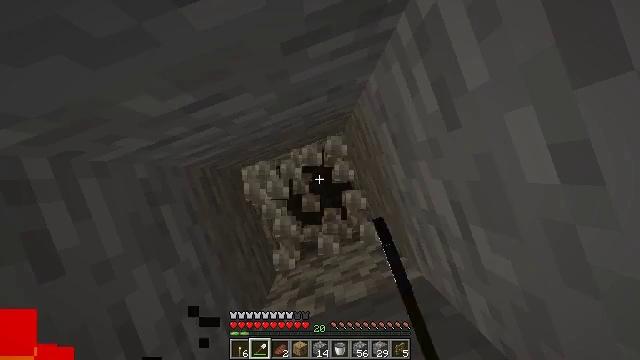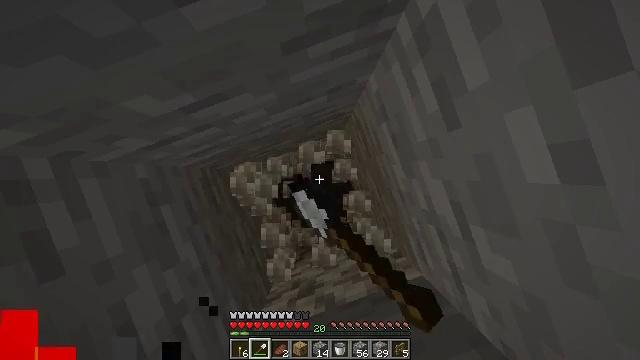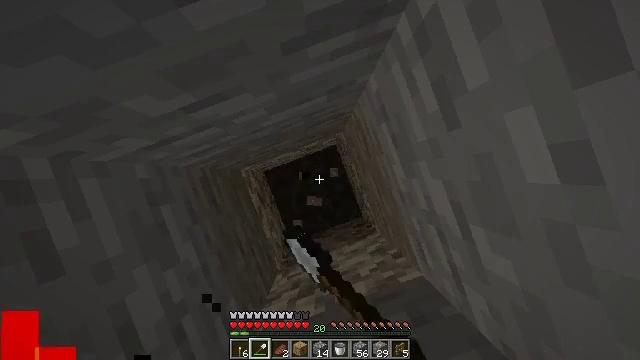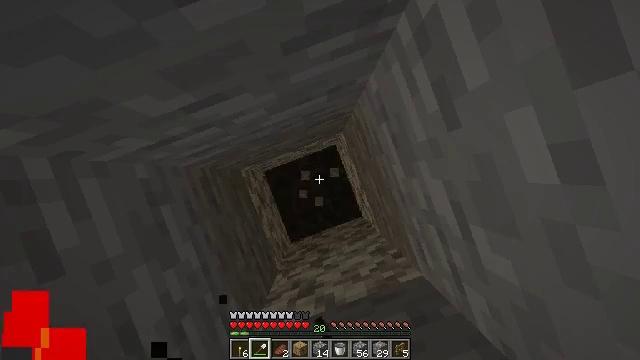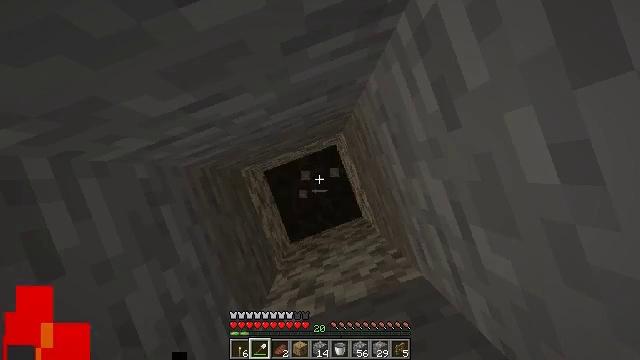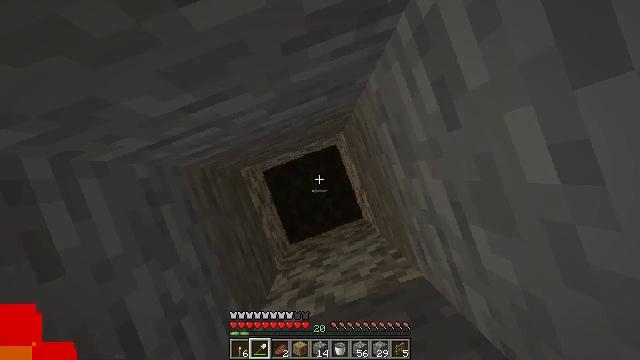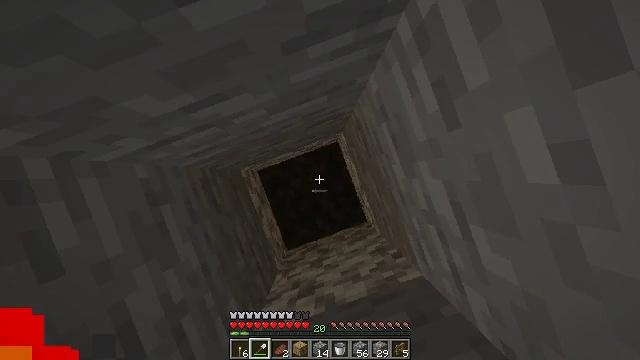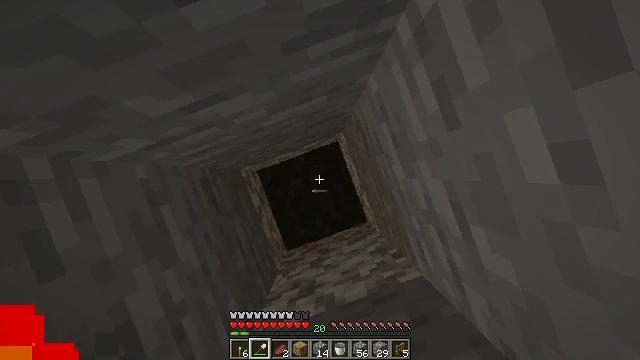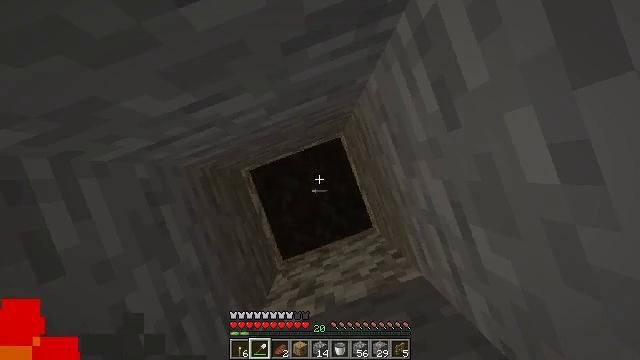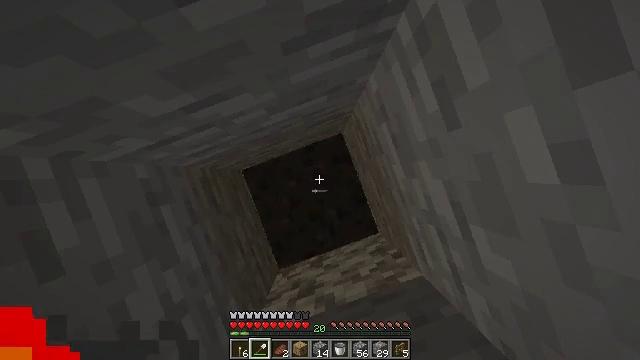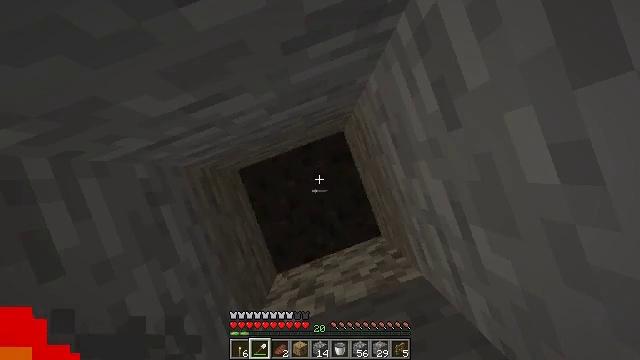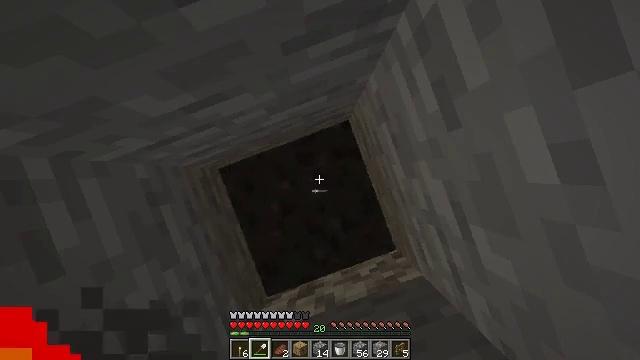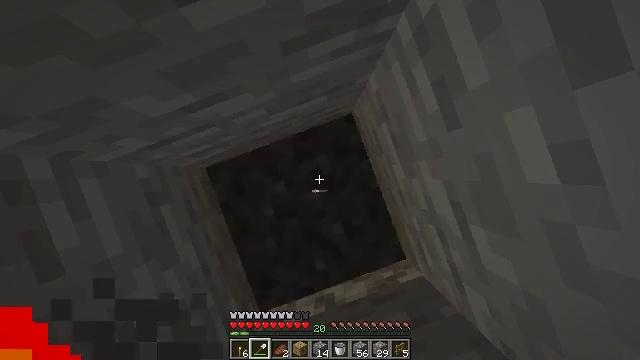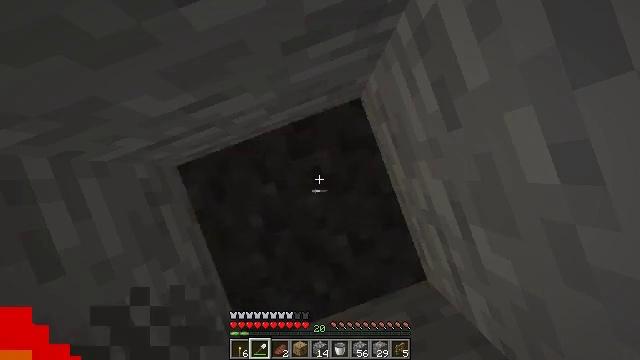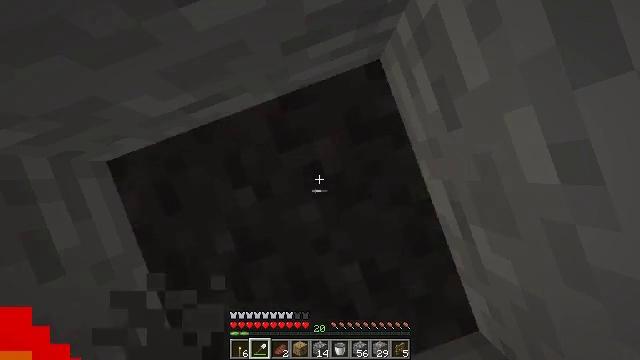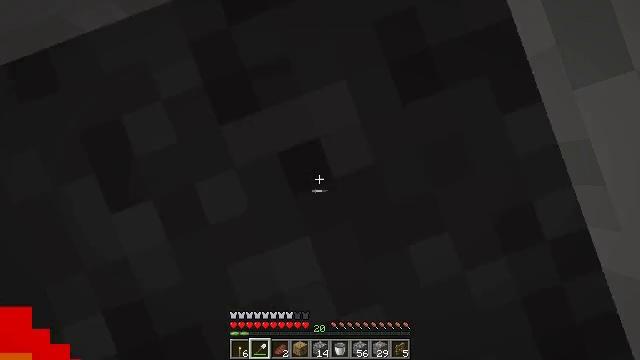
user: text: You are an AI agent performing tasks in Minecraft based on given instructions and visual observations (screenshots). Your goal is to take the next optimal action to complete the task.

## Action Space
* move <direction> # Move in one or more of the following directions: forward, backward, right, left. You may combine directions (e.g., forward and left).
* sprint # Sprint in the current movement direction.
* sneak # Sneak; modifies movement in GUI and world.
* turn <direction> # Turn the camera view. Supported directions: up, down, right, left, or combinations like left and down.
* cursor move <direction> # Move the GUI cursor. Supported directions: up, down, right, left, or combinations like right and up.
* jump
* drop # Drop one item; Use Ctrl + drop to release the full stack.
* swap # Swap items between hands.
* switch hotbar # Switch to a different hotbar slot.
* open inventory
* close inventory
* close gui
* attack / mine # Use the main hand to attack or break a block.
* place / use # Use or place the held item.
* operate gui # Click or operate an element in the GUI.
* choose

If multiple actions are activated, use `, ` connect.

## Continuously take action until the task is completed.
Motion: motion action
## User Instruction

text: Destroy the wall torch to gather it.
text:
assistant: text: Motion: attack / mine
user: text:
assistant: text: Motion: attack / mine
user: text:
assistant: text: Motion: attack / mine
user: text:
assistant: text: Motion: attack / mine
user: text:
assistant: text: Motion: attack / mine
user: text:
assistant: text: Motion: attack / mine
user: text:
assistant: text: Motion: attack / mine
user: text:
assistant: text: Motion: attack / mine
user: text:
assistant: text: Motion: attack / mine
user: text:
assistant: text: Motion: attack / mine
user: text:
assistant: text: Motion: attack / mine
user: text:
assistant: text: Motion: attack / mine
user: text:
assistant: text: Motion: attack / mine
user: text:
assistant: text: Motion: attack / mine
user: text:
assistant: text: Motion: attack / mine
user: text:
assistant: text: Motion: attack / mine
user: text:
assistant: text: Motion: attack / mine
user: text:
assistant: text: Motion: attack / mine
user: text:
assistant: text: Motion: attack / mine
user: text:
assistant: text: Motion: attack / mine
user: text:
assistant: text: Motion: attack / mine
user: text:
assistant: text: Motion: attack / mine
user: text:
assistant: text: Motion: attack / mine
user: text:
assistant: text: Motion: attack / mine
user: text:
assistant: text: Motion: attack / mine
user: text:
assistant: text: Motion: attack / mine
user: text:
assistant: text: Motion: attack / mine
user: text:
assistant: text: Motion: attack / mine
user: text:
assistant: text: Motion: attack / mine
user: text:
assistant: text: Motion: attack / mine